Question: Using the schema below, write a query which lists the total value of all sales for customers who bought an item from a sales person with the same middle initial as them. Your query should return a single result.
The 'quantity' and 'price' columns are both 'ints'.
The 'Sales - Employee' link is on 'EmployeeID - SalesPersonID'.

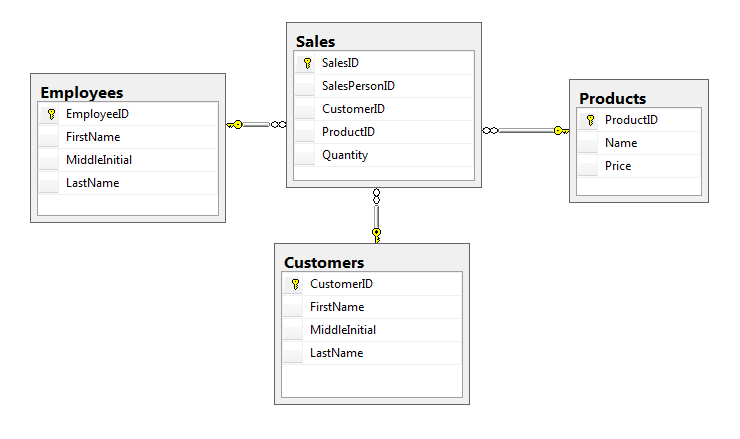
Answer: Something like this should work:
'''
select sum(s.Quantity * p.Price) as TotalSales
from Sales s
join Products p on s.ProductID = p.ProductID
join Customers c on s.CustomerID = c.CustomerID
join Empleyees e on s.SalesPersonID = e.EmployeeID
where c.MiddleInitial = e.MiddleInitial
'''